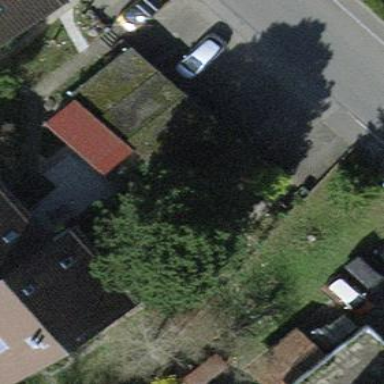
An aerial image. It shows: Garage.